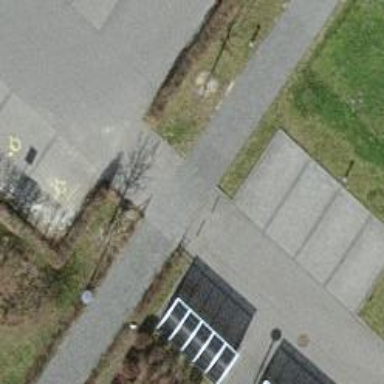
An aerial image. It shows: Bollard barrier.